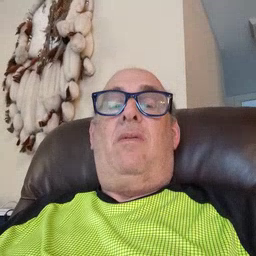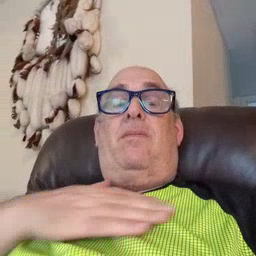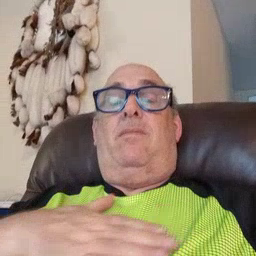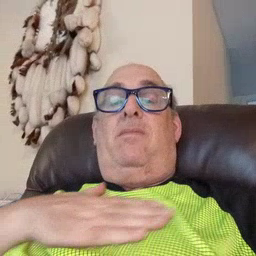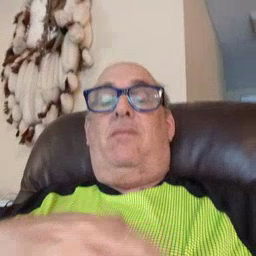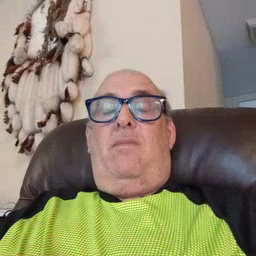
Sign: please